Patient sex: M
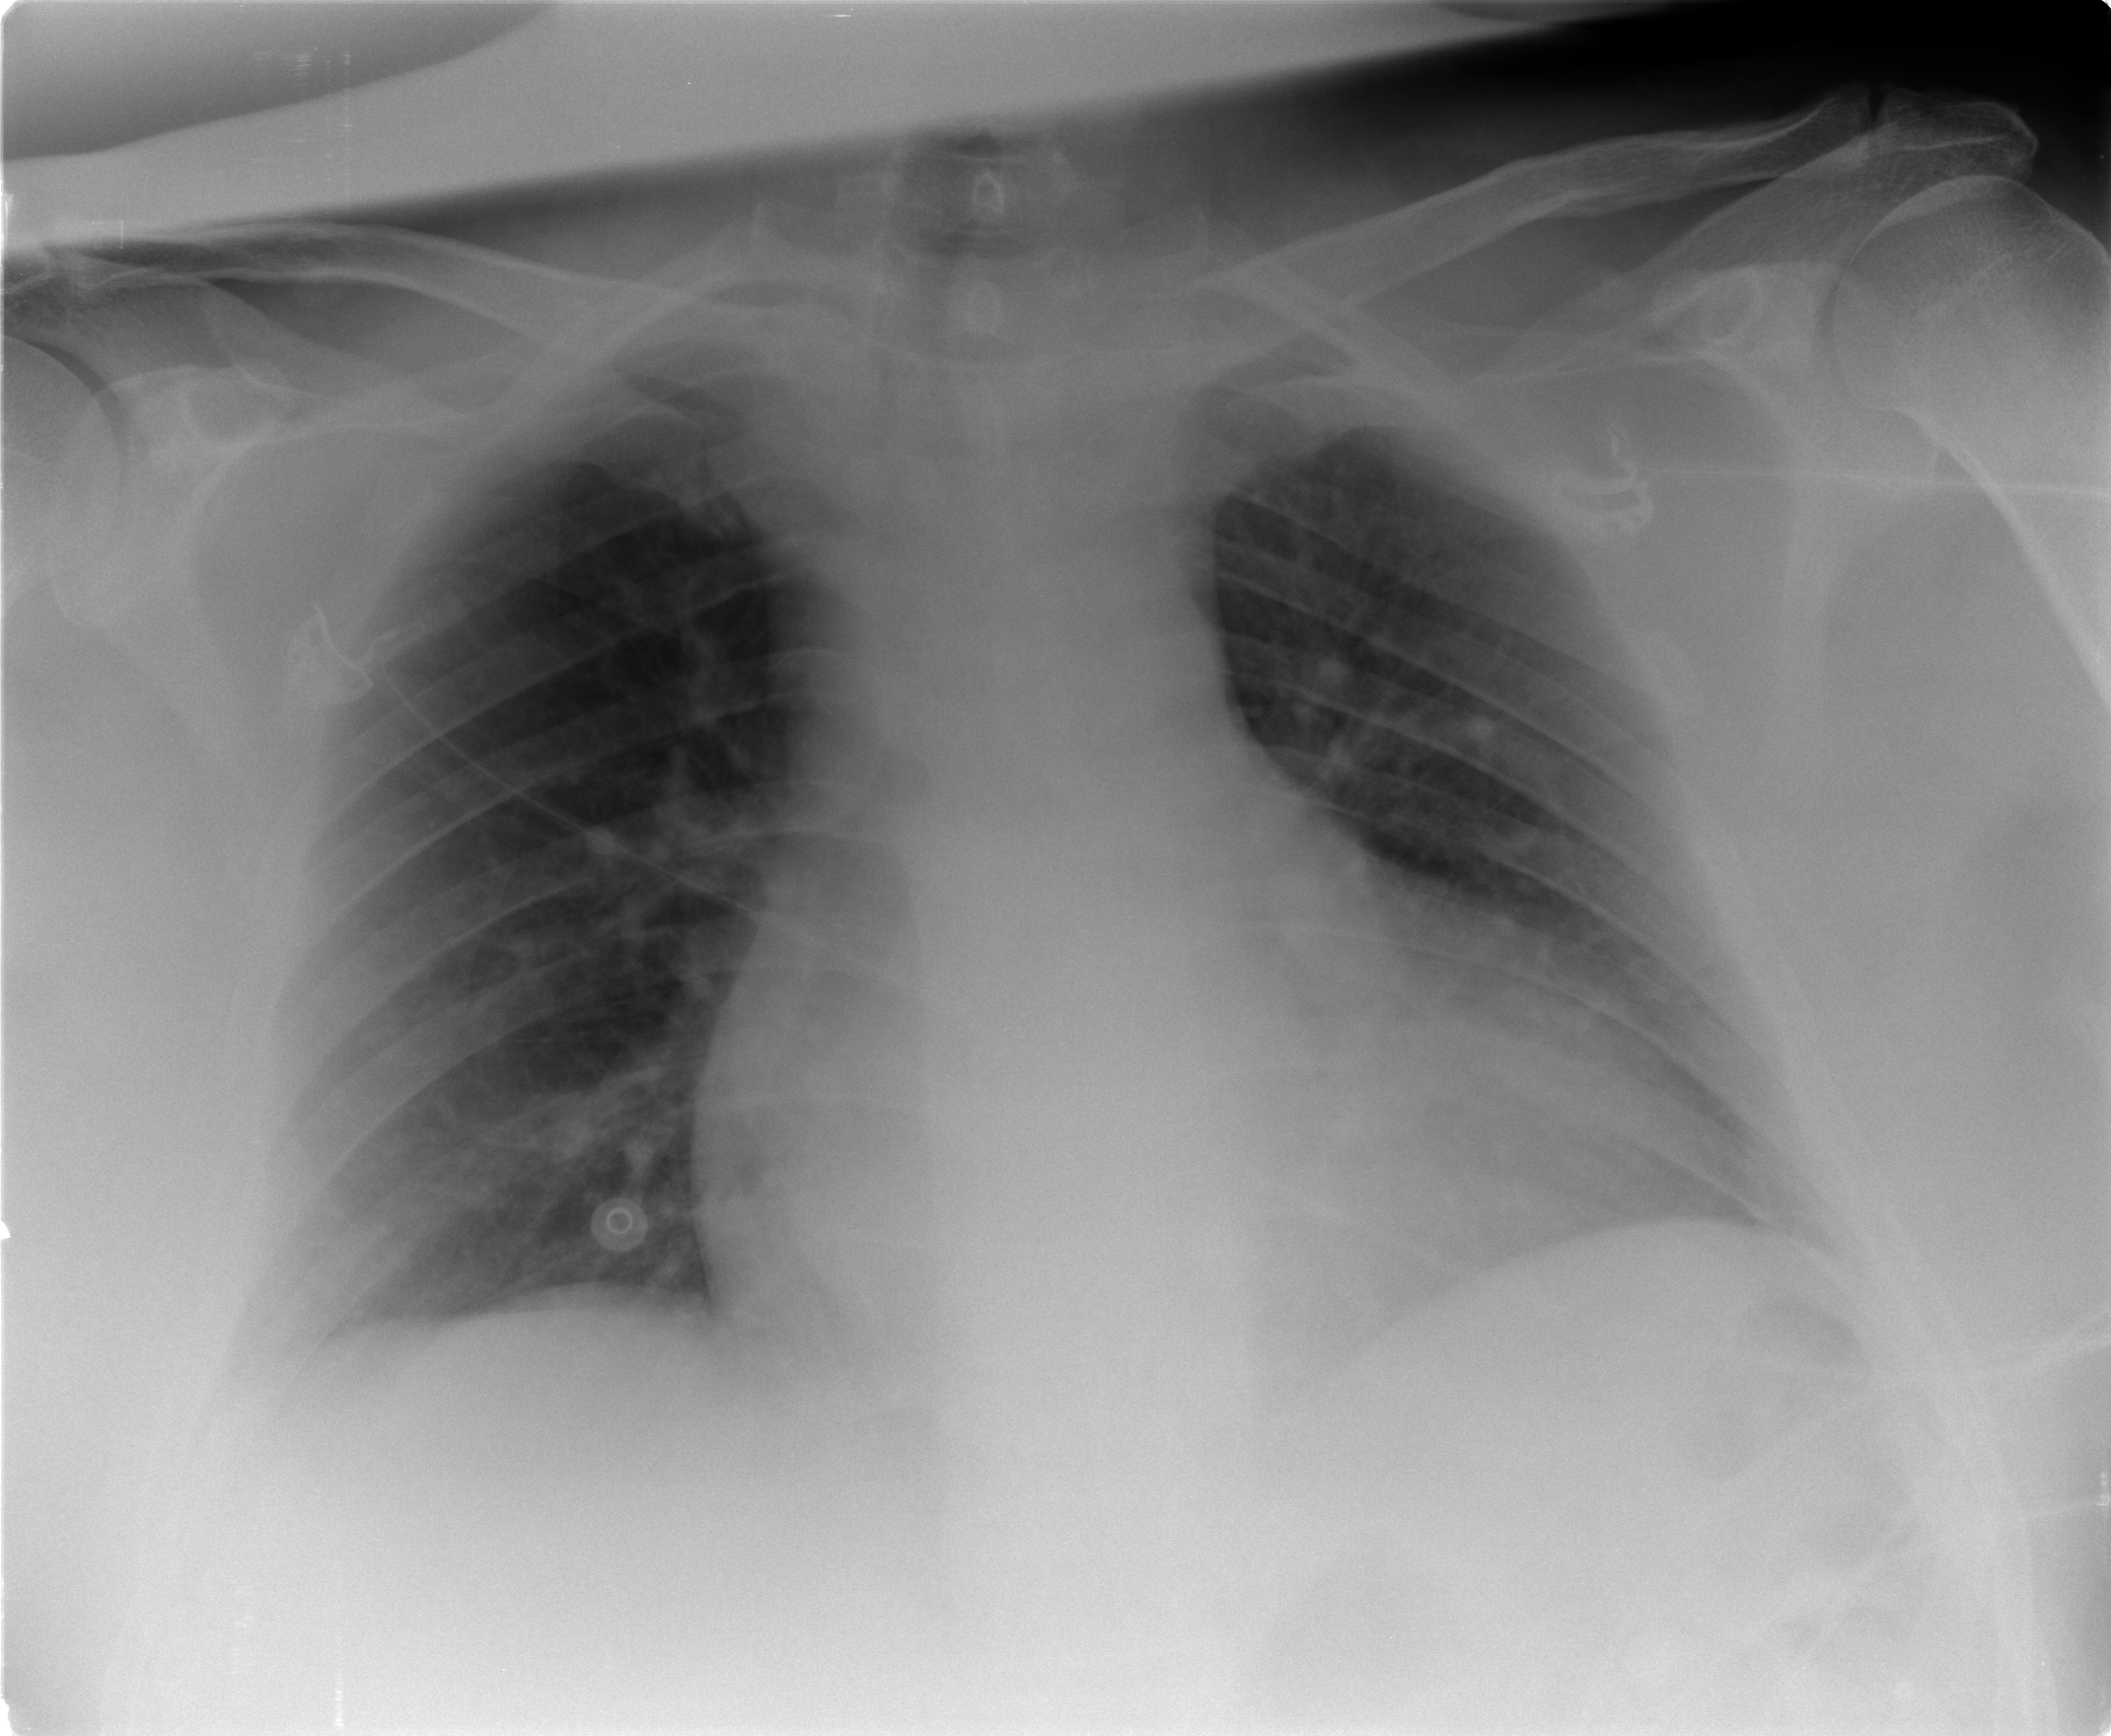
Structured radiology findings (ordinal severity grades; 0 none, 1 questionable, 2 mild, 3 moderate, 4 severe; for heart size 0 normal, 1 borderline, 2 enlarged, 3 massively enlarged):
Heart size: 2
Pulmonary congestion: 0
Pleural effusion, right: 0
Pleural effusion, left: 0
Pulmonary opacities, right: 0
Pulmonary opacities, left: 0
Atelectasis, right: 1
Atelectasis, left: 1